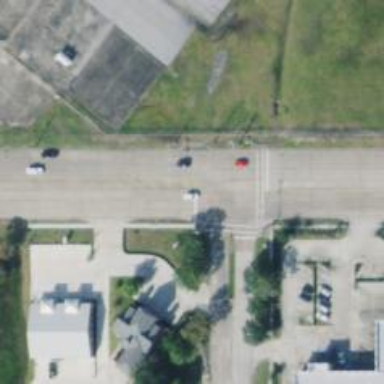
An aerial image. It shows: Secondary road.